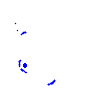
Particle: kaon